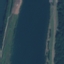
Land use / land cover: River